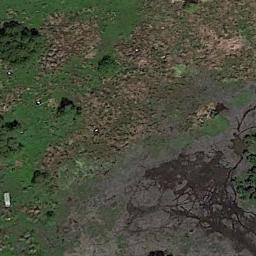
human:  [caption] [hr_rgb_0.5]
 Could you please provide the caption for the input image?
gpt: There are a few brown bare lands in the river in a wetland with sparse green plants on the bare lands .

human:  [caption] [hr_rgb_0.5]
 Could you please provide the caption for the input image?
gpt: The wetland consists of bare land, Green plants and water .

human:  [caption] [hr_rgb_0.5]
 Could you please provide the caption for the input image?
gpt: There is a straight path through this wetland .

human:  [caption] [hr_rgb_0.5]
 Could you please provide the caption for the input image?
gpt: Many waters of different sizes are surrounded by wetlands .

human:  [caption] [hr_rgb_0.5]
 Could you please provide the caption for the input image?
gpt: There are some green areas and water areas on the wetland .